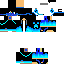
A male skeleton skin with dark skin, wearing brown helmet dressed in a blue armor chest and black pants, featuring a closed mouth.